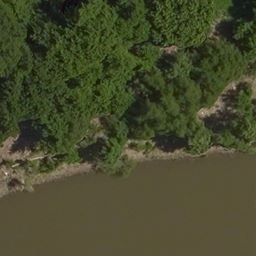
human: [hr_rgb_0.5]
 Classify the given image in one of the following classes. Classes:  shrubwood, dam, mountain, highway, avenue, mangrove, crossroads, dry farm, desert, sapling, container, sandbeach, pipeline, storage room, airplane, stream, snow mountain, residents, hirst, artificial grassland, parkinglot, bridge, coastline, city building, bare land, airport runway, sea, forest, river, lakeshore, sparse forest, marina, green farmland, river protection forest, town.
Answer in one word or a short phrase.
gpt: river protection forest